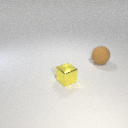
large brown rubber sphere to the right of small yellow metal cube